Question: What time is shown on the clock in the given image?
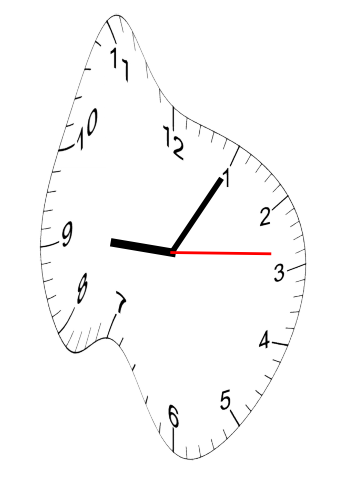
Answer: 09:05:14